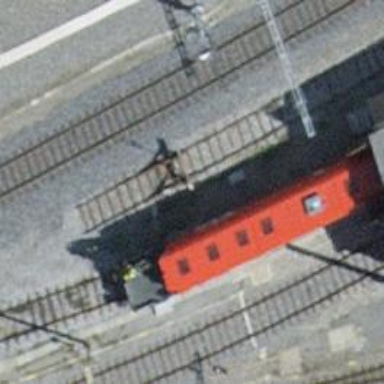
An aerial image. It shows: Railway buffer stop.